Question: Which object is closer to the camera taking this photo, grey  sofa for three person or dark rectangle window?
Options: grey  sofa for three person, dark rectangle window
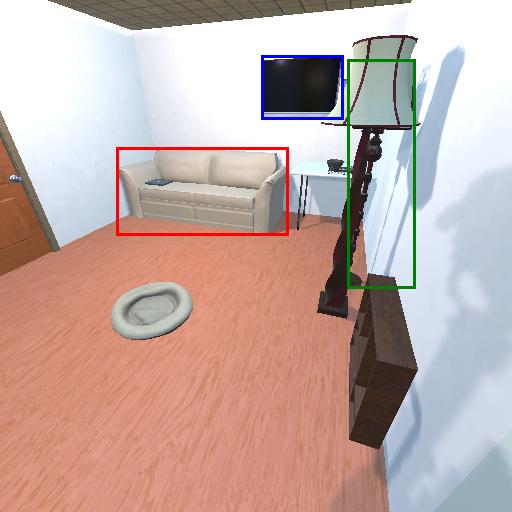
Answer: grey  sofa for three person